Question: I have a "gallery" using LazyVGrid,
'''
struct ContentView: View {
@State private var results = [Result]()
let columns = [
GridItem(.flexible(), spacing: 1),
GridItem(.flexible(), spacing: 1),
GridItem(.flexible(), spacing: 1),
]
var body: some View {
ScrollView {
LazyVGrid(columns: columns, spacing: 1) {
ForEach(results, id: \.self) { result in
AsyncImage(url: URL(string: result.urls.small)) { image in
image
.resizable()
.aspectRatio(1, contentMode: .fit)
}
}
}
}
}
'''
No matter what I specify as parameter for
'''
.aspectRatio(1, contentMode: .fit)
'''
Both "fit" and "fill" result in the images being "stretch" i.e. not respecting their aspect ratio. What is want is them to respect their aspect ratio AND fill the entire space. See the image below of how they look right now

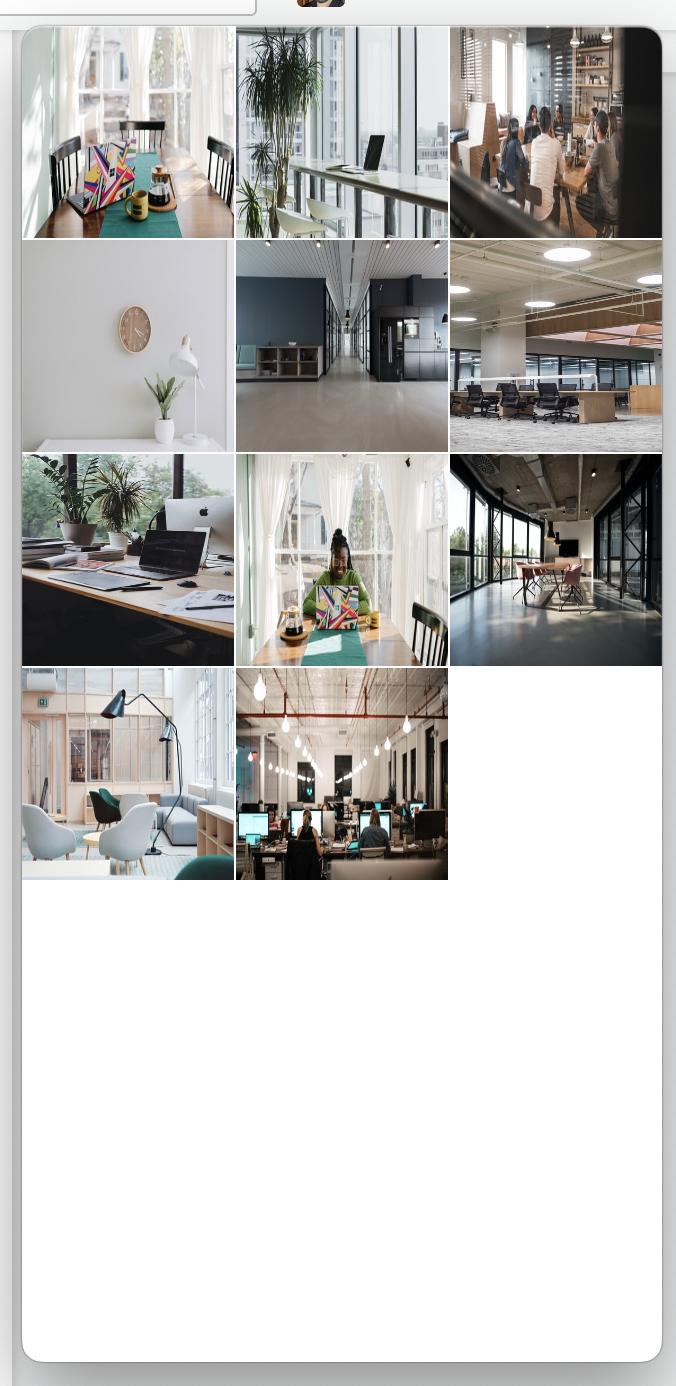
Answer: > yes that's correct, need exactly square cells
In such case we need to give a container that preserve needed square shape in grid time and fill that container with image having own aspect (independent of grid).
Here is a possible solution, tested with Xcode 13.4 / iOS 15.5
<URL>
Main part:
'''
ForEach(results, id: \.self) { result in
Color.clear.overlay(
AsyncImage(url: URL(string: result)) { phase in
switch phase {
case .success(let image):
image
.resizable()
.scaledToFill() // << for image !!
default:
Image(systemName: "photo")
}
}
)
.frame(maxWidth: .infinity)
.aspectRatio(1, contentMode: .fit) // << for square !!
.clipped()
}
'''
<URL>